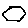
Label: hexagon